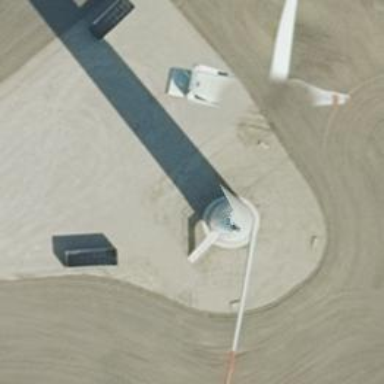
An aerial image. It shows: Wind-powered generator.